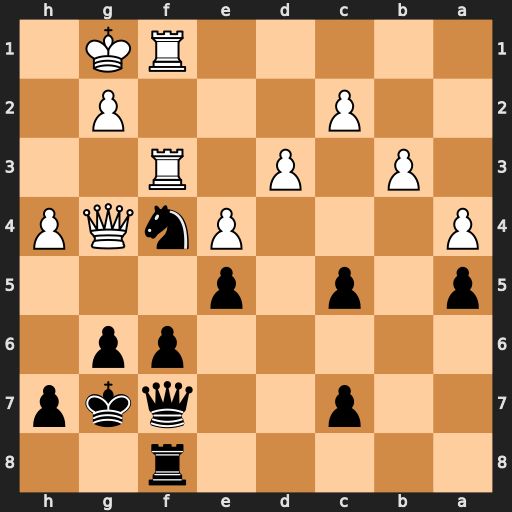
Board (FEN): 5r2/2p2qkp/5pp1/p1p1p3/P3PnQP/1P1P1R2/2P3P1/5RK1
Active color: b
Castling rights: -
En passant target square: -
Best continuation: h5 Qxf4 exf4